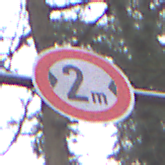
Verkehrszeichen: TatsaechlicheBreite2
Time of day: MorningAfternoon
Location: Outdoor (Nature)
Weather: Overcast
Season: Autumn
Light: Natural